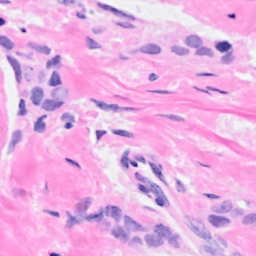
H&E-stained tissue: Breast